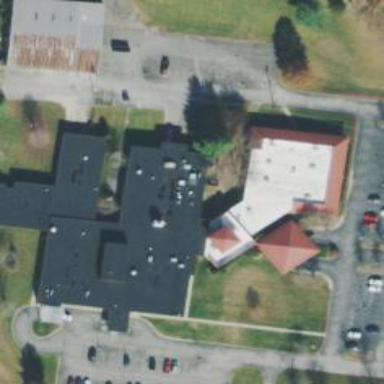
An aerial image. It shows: Hospital.